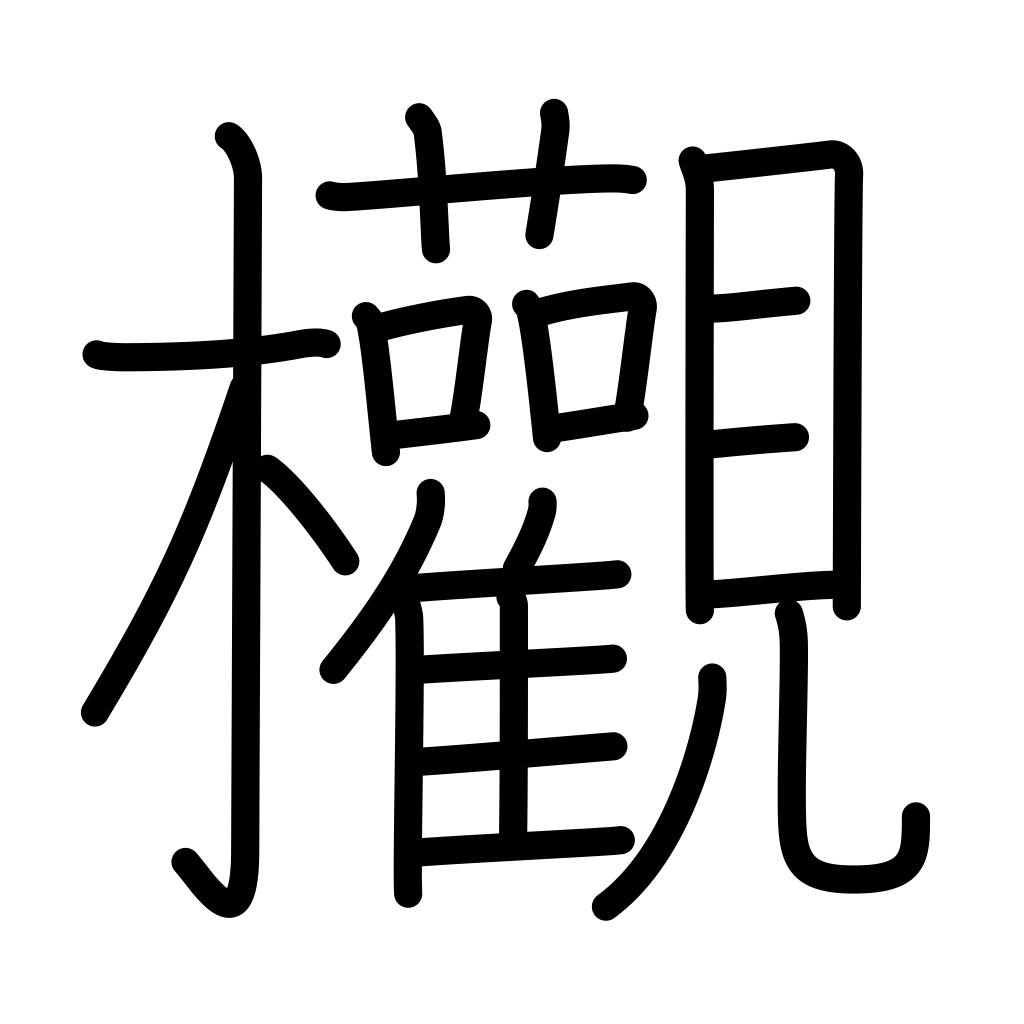
Meaning: keyaki, zelkova tree